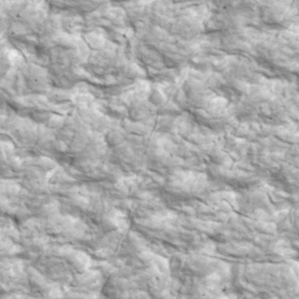
Label: non_frost